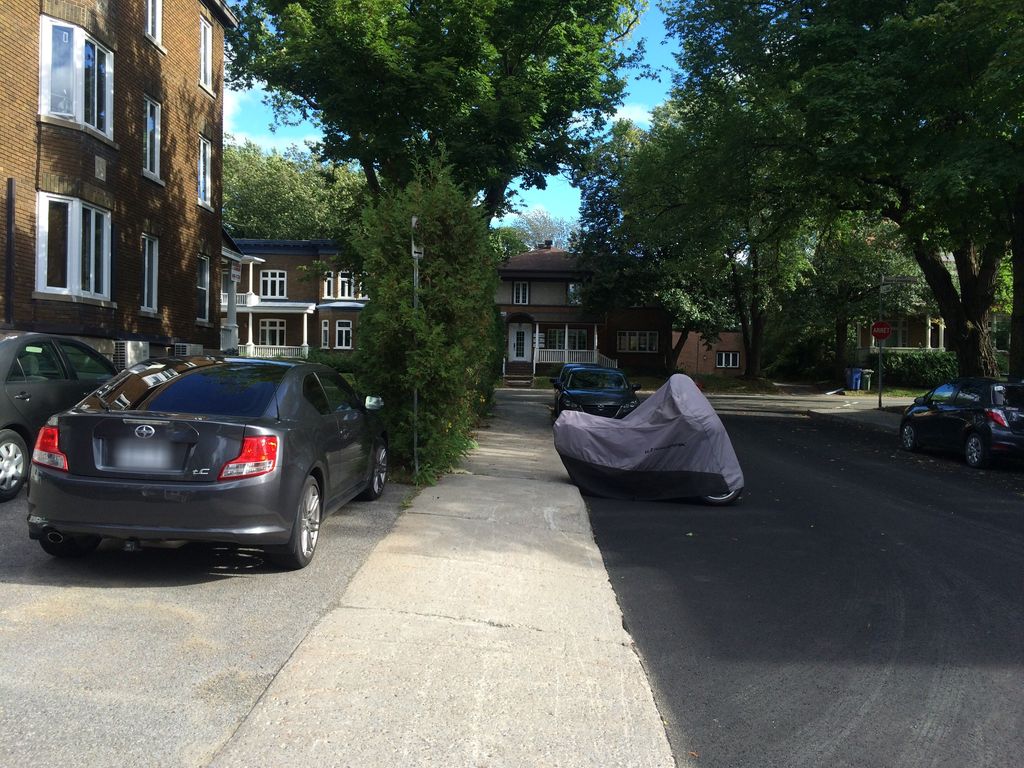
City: quebec_city